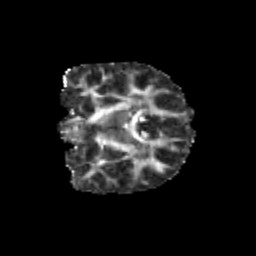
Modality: FA
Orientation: coronal
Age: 10
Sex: male
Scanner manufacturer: siemens
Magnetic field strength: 3 T
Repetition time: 3.8 s
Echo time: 0.07 s